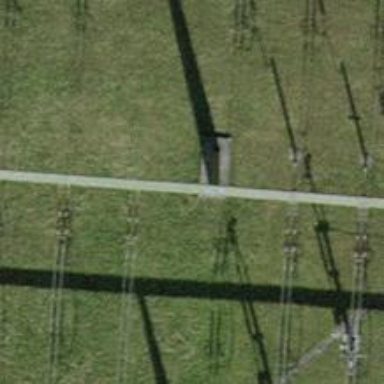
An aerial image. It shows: Insulator used in power equipment.